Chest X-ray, PA view. Patient: 69 years old, sex M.
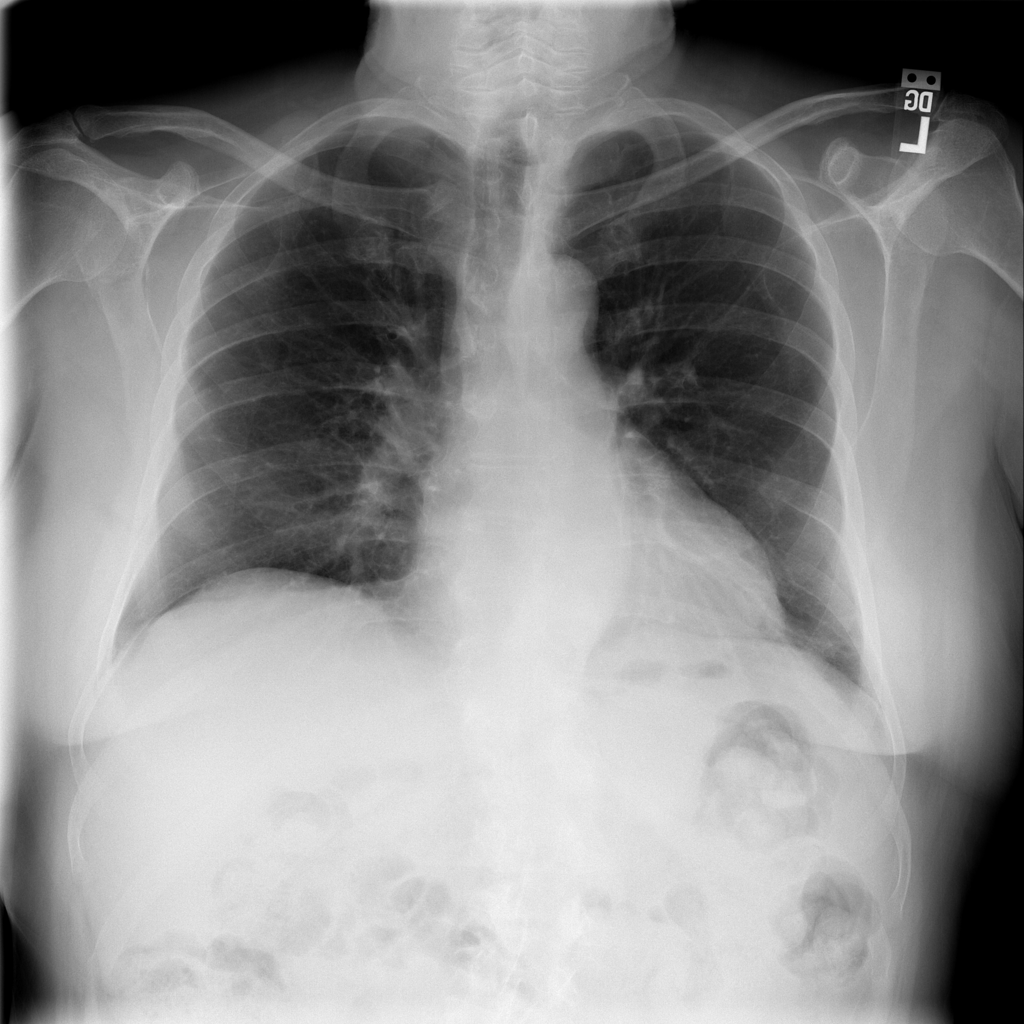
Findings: No Finding